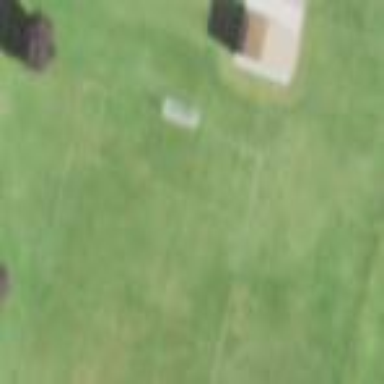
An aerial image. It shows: Soccer pitch for leisure land activities.